Question: I have set up some text in a textView to explain the commands that the app responds to but the code gets formated (flattened) no matter what i type for gravity. The text is supposed to look like this :
Commands and functions:
- - - - - -
But instead turns out like this :

And here is my code(TextView is in a linear layout) :
'''
<TextView
android:id="@+id/textView1"
android:layout_width="fill_parent"
android:layout_height="wrap_content"
android:gravity="center"
android:text="@string/tvTextPlayExplain"
android:typeface="serif"
/>
'''
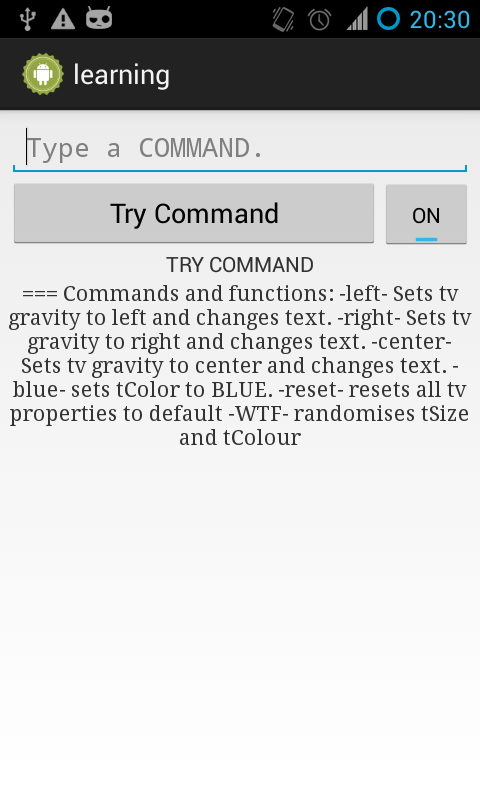
Answer: Remove the line 'android:gravity="center"', and for the text string that you input, you should use the character "
" to make a newline instead of Enter. For example, the string "This is line 1
This is line two" will give you output
'''
This is line 1
This is line two
'''